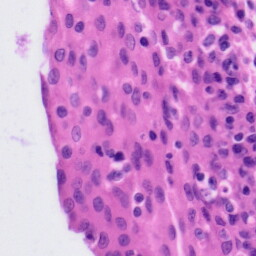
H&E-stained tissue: Tonsil